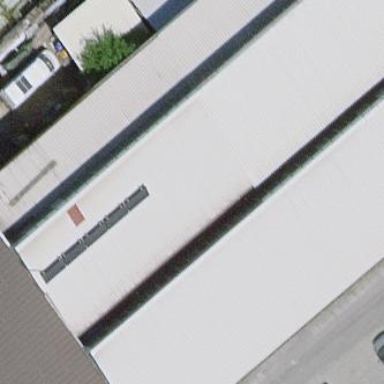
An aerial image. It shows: Industrial building.